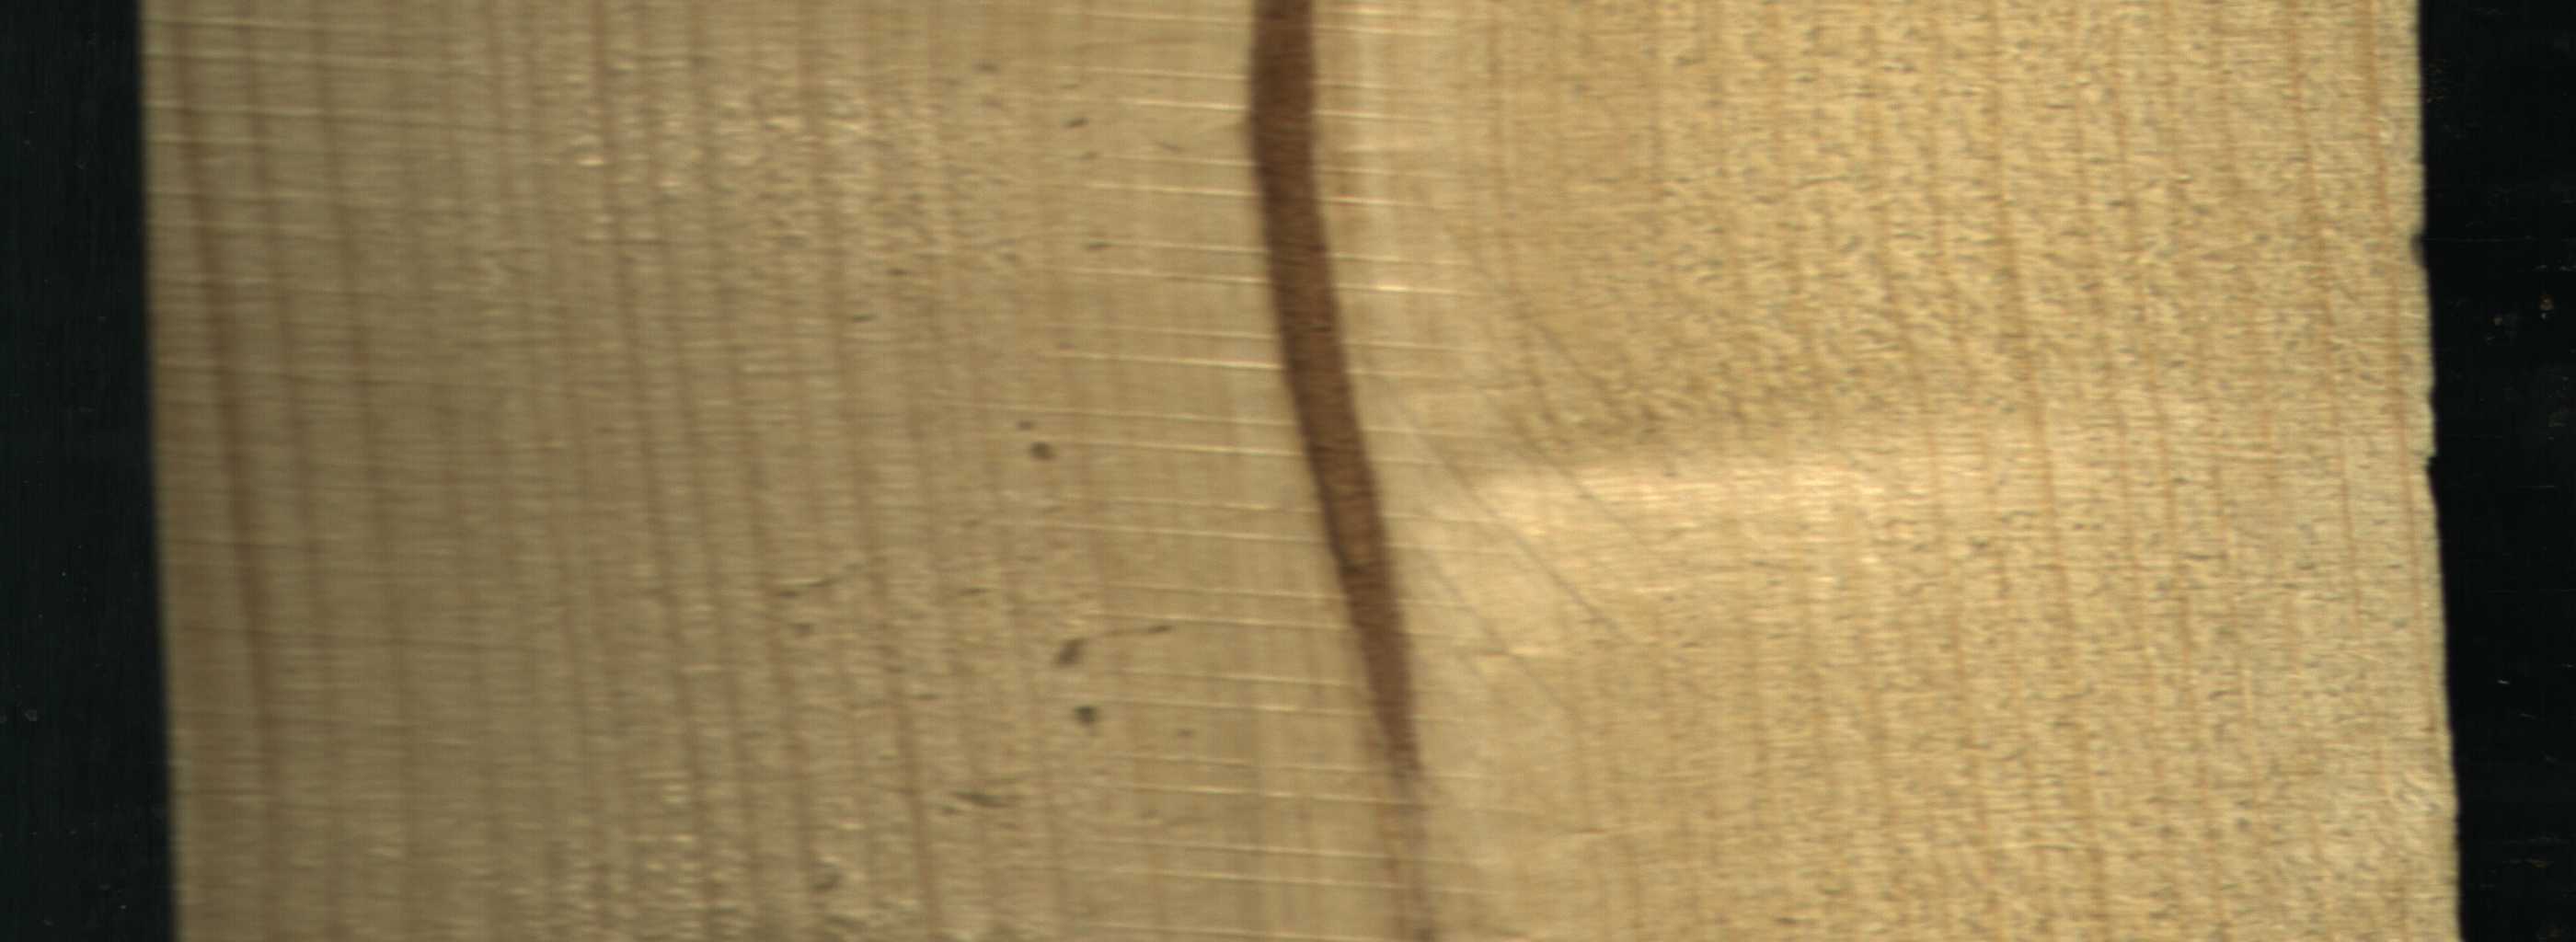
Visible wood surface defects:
Marrow